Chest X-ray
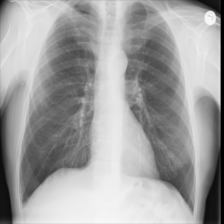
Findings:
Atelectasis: negative
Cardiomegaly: negative
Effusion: negative
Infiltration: negative
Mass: negative
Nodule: positive
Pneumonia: negative
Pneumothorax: negative
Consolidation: negative
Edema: negative
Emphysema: negative
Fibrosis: negative
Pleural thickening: negative
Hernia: negative